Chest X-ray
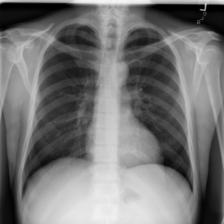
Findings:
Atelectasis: negative
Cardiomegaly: negative
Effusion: negative
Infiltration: negative
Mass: negative
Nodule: negative
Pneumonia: negative
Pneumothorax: negative
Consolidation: negative
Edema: negative
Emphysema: negative
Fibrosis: negative
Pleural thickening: negative
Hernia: negative